Interaction volume radius: 5 \u00c5
Interaction volume height: 45 \u00c5
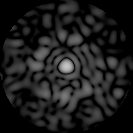
Disorder parameter: 0.8428